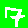
Digit: 7